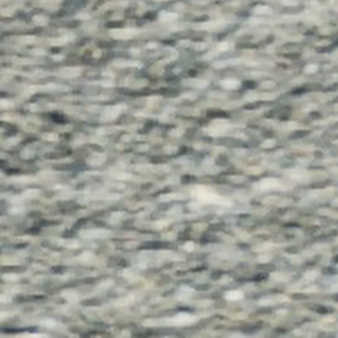
Label: other